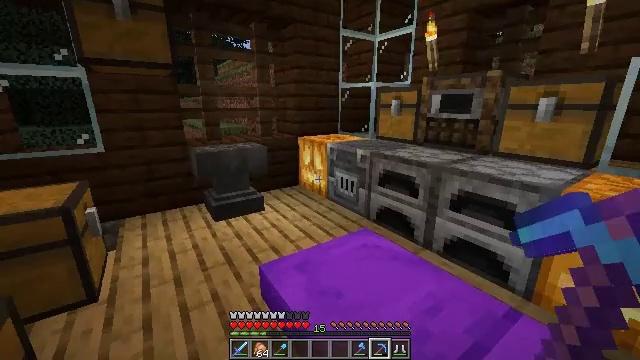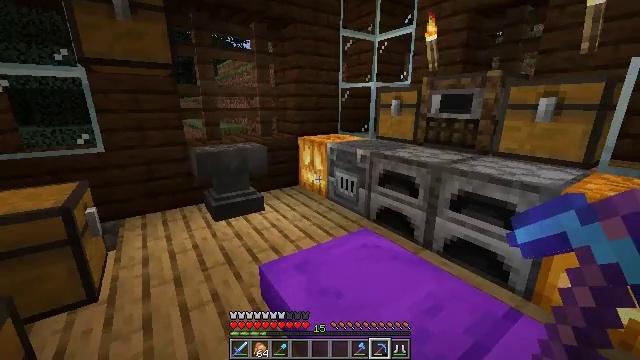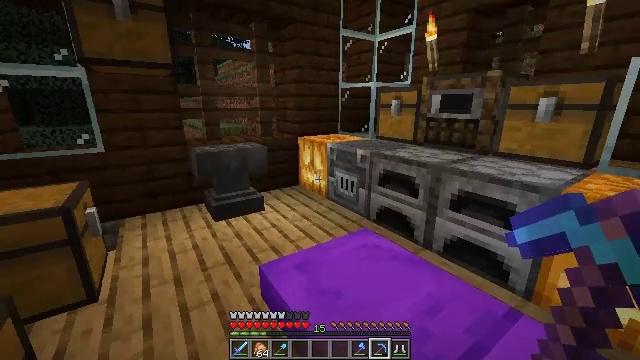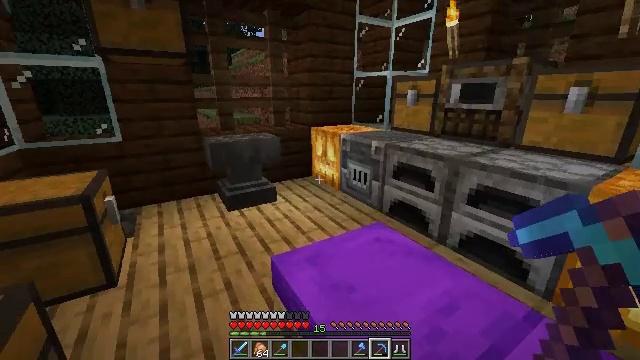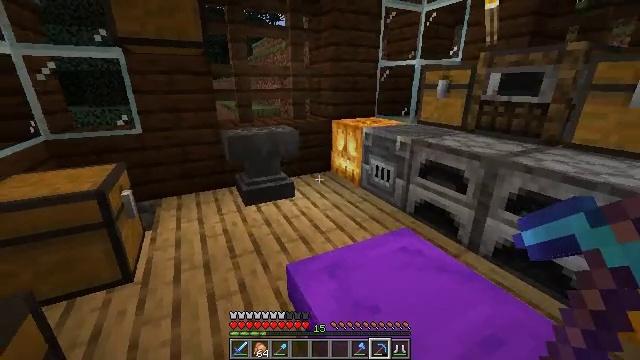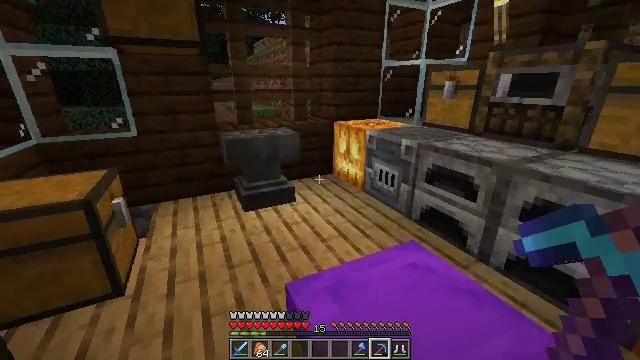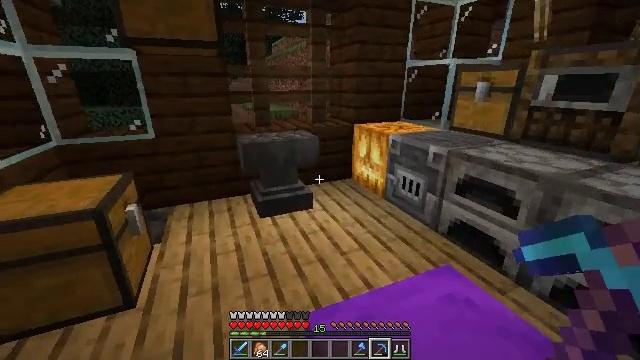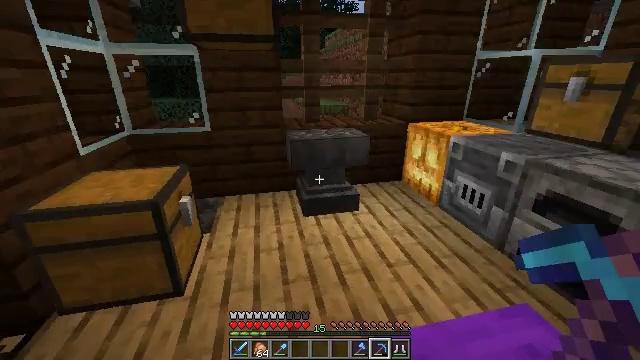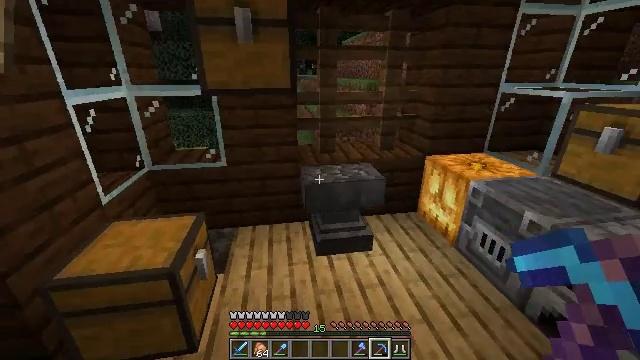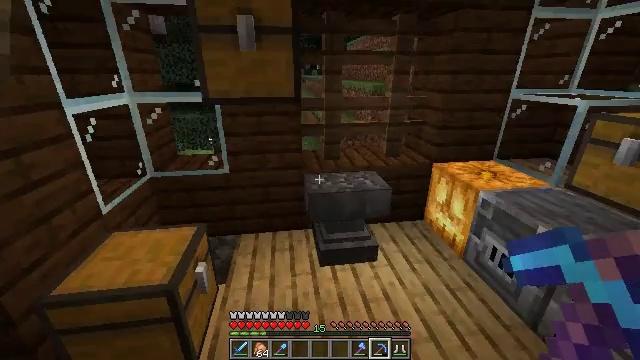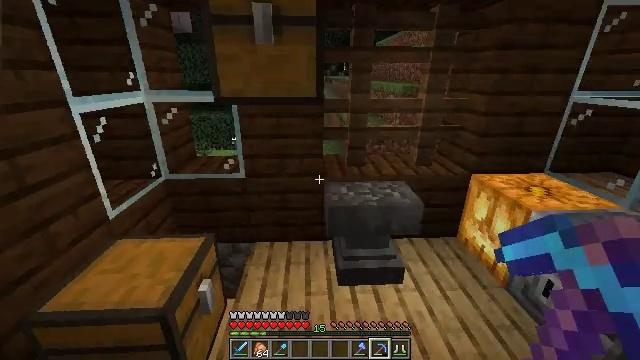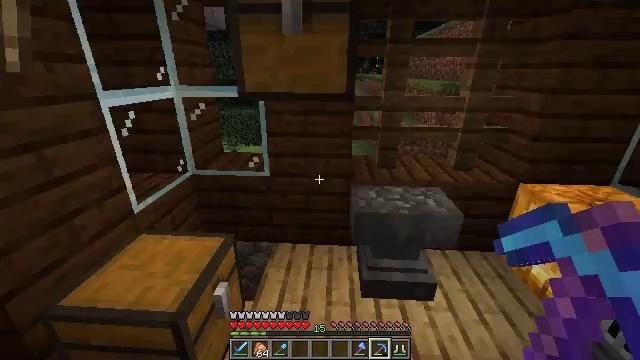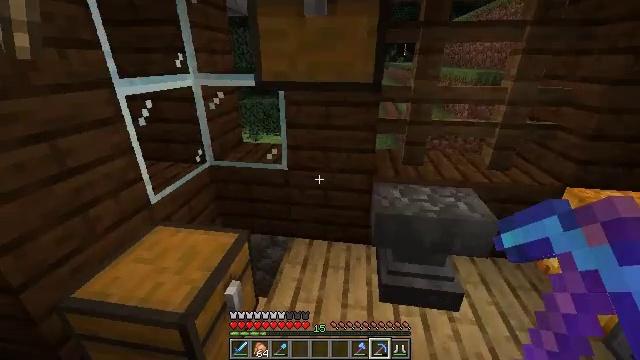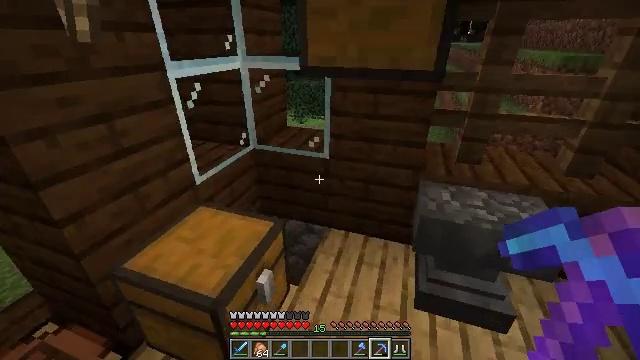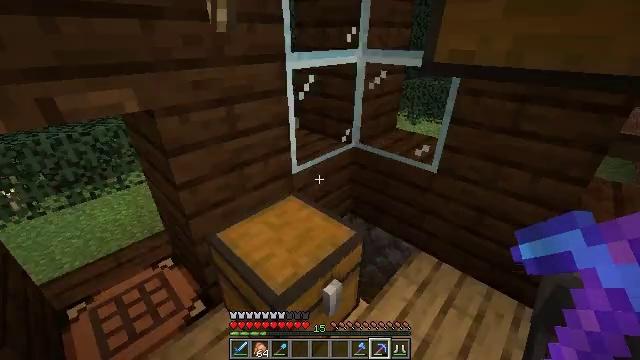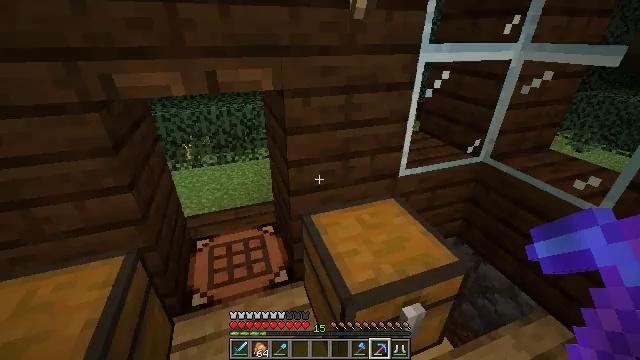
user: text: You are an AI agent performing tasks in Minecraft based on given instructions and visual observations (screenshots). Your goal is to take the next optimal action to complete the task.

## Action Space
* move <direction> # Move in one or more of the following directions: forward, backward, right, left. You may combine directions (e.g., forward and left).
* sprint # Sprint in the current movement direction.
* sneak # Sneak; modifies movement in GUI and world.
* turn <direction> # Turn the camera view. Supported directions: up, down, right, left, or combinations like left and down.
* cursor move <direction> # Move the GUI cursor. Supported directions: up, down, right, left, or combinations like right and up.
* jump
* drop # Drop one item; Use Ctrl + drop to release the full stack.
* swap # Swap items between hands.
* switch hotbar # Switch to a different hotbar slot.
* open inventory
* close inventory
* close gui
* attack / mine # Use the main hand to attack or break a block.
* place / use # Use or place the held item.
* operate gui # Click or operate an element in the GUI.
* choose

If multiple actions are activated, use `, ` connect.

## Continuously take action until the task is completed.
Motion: motion action
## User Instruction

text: Gather spruce leaves to collect foliage.
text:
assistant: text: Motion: no_op
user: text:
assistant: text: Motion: no_op
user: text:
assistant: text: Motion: move forward, turn left and down
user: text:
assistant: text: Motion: move forward, turn left and down
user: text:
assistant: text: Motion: move forward
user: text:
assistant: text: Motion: move forward, turn left
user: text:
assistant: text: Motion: move forward, turn left and down
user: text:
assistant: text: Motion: move forward, turn left
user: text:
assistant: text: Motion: move forward, turn left
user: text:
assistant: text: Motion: move forward, turn left
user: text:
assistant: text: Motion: move forward, turn left
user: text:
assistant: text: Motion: move forward, turn left and down
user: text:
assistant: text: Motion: move forward, turn left and down
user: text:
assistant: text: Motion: turn left
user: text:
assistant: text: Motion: turn left
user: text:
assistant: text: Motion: turn left and up
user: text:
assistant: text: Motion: turn left and up
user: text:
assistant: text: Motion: no_op
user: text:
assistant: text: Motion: no_op
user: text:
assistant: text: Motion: no_op
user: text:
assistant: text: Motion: no_op
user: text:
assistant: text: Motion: turn left
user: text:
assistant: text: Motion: turn left
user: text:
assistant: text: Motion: turn left
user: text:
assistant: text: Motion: no_op
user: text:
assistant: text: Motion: no_op
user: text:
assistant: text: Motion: no_op
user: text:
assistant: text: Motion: no_op
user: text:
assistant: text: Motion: move forward, turn left
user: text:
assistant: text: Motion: move forward, turn left